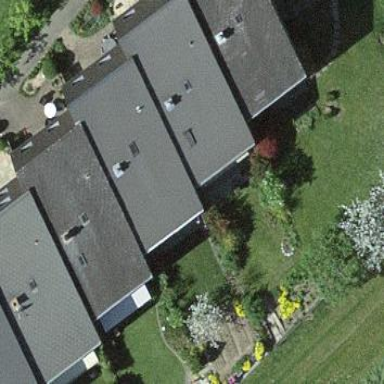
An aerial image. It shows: Simple house.